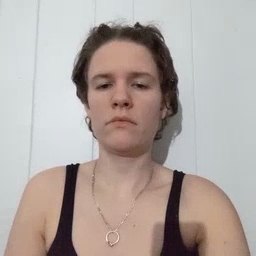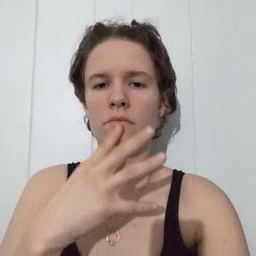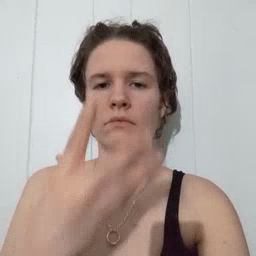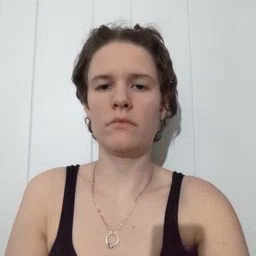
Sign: wet